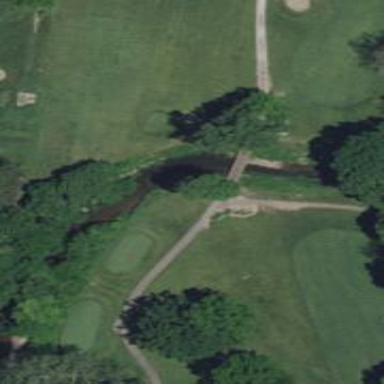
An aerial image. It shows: Service road designated as golf cart path.